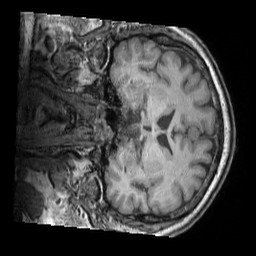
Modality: T1w
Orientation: coronal
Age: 51
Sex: male
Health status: ill
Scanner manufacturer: siemens
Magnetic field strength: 3 T
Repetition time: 1.75 s
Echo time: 0.00418 s